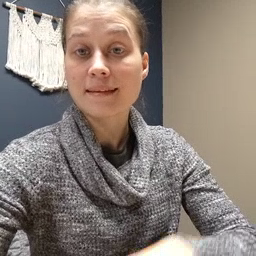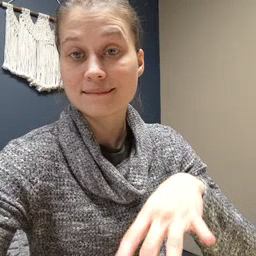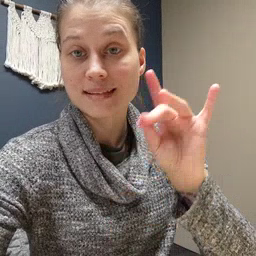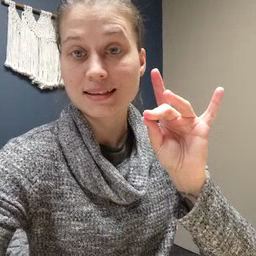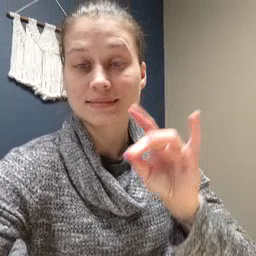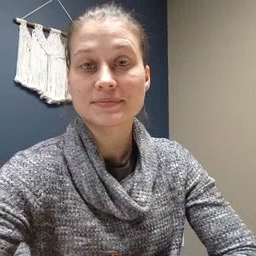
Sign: find